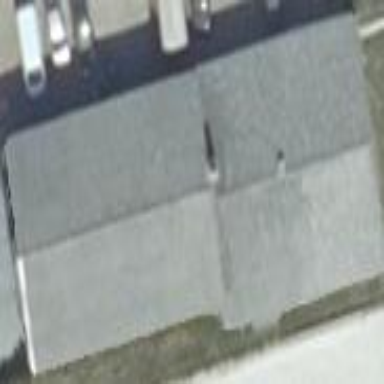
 oriented along the structure. The roof is painted grey."